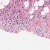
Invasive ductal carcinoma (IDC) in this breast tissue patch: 1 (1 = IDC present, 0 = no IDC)